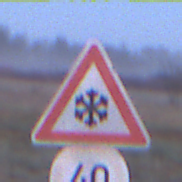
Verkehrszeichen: SchneeOderEisglaette
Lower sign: Geschwindigkeit40
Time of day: SunriseSunset
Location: Outdoor (Nature)
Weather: Clear
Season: NotSpecified
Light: Natural